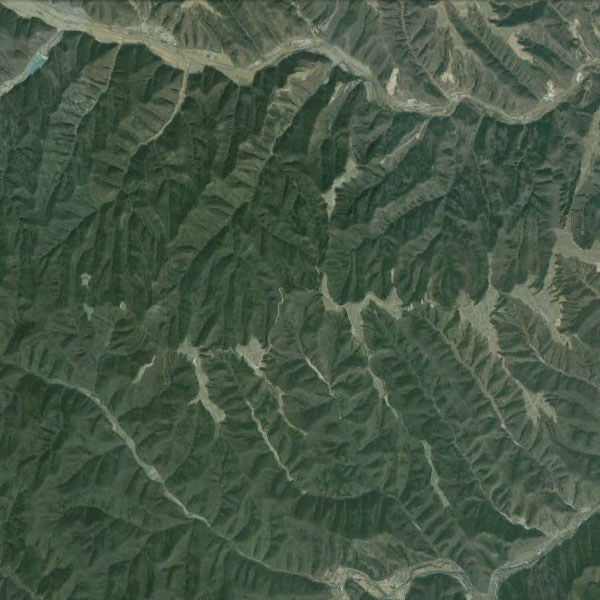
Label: Mountain